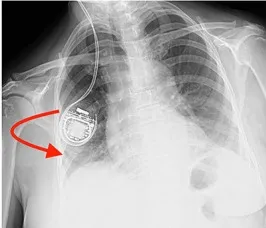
(A,B) Plain chest X-rays showing that the rechargeable implanted pulse generators (r-IPGs) were inside out. No fracturing or twisting of the leads was observed. The red arrow means that the r-IPG was inside out.
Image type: radiology (x_ray)